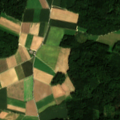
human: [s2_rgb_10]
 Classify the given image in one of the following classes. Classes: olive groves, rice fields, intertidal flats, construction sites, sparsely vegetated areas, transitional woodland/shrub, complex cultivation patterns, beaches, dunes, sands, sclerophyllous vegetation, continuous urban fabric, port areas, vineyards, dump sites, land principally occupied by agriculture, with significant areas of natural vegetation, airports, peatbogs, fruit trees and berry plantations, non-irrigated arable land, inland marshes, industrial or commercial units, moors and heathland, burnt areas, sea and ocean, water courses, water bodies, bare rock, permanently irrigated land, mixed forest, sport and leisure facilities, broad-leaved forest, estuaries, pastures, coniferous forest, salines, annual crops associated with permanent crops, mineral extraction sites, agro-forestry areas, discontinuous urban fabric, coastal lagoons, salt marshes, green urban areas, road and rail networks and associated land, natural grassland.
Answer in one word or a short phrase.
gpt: non-irrigated arable land, complex cultivation patterns, mixed forest